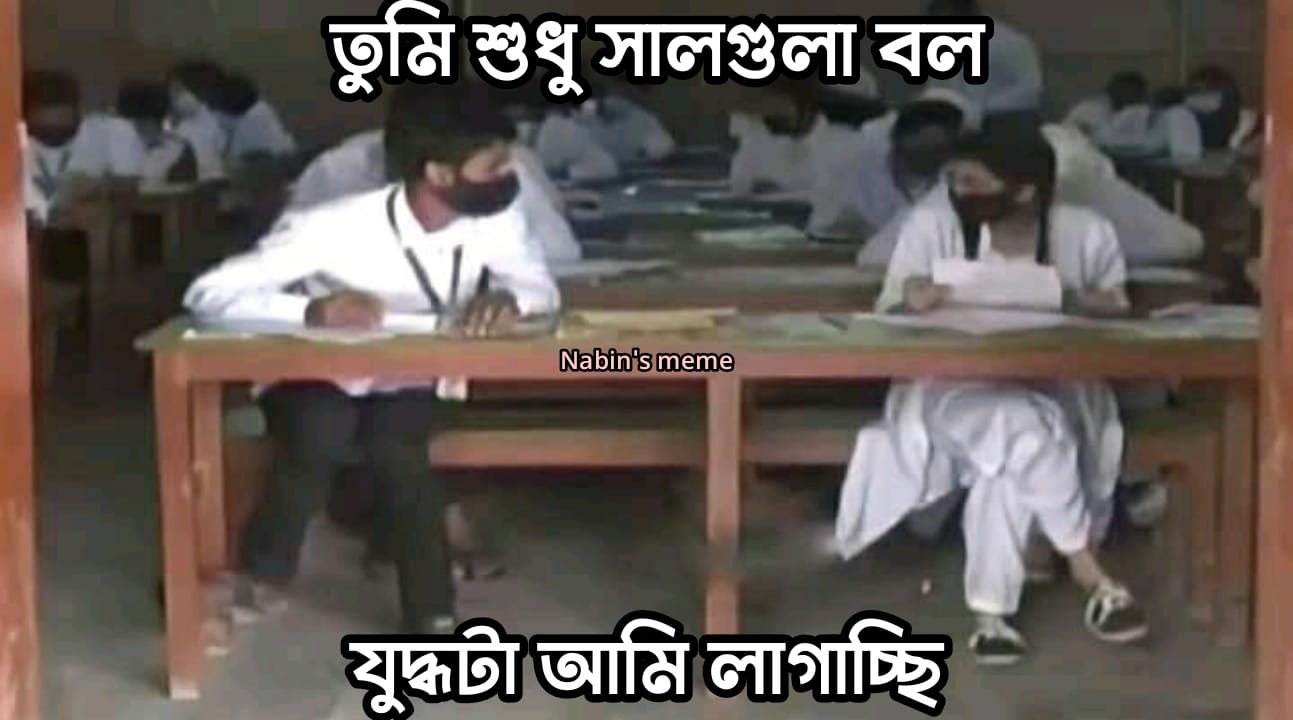
Text: তুমি শুধু সালগুলা বল যুদ্ধটা আমি লাগাচ্ছি
Label: Non Hate